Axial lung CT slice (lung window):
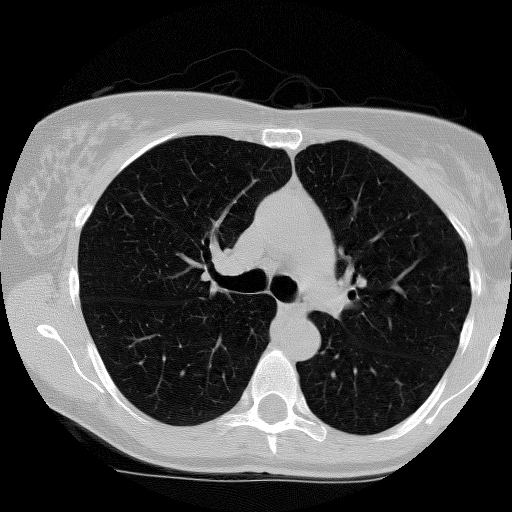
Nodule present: no